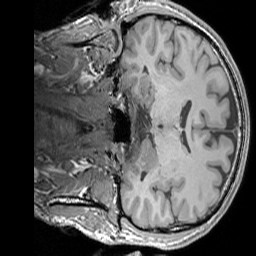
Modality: T1w
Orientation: coronal
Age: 36
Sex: male
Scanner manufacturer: siemens
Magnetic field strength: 3 T
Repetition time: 1.83 s
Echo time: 0.00303 s